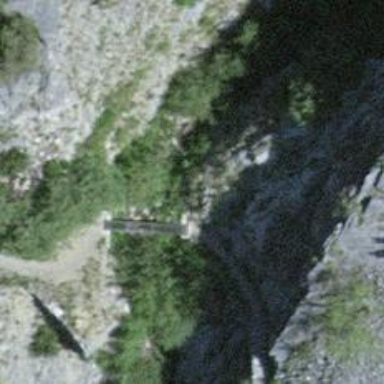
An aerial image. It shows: Path leading to bridge.